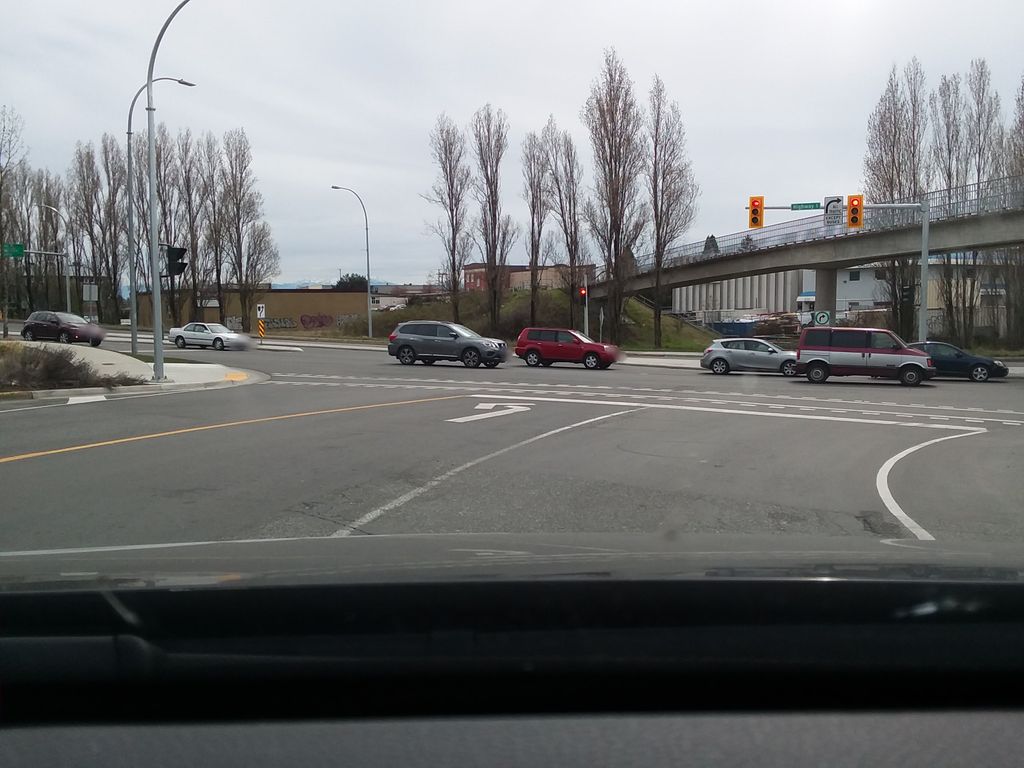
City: victoria